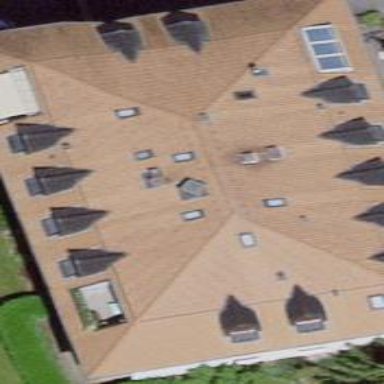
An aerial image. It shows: Hipped roof on apartment building.